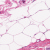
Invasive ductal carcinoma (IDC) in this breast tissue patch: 0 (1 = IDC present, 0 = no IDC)